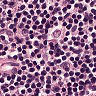
Metastatic tissue present: no